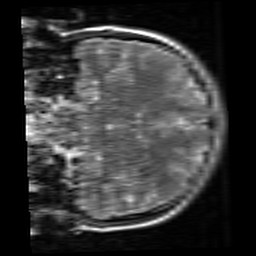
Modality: T2w
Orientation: coronal
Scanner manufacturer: siemens
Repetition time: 3.9 s
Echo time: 0.076 s